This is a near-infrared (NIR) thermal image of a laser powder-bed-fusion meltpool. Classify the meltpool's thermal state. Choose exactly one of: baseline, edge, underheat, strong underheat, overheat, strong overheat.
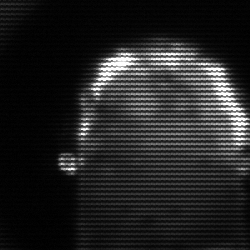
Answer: baseline